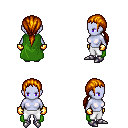
a pixel art fantasy rpg character, female body template, dark elf, purple skin, green cape, white pants, dark blonde ponytail hairstyle, gold gloves, metal boots, four views (front, back, left, right), 2x2 character sprite sheet, small pixel art, hard edges, no anti-aliasing